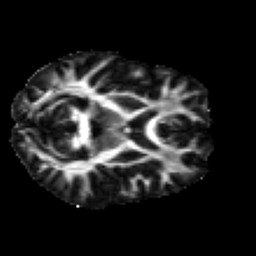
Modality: FA
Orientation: axial
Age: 26
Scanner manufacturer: siemens
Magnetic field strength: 3 T
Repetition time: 2.2 s
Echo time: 0.084 s